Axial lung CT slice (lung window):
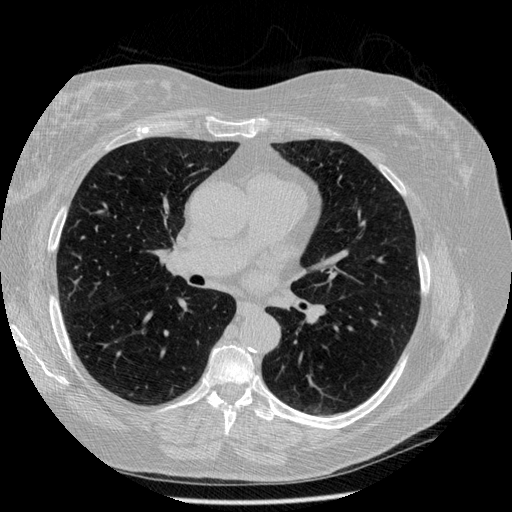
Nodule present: no